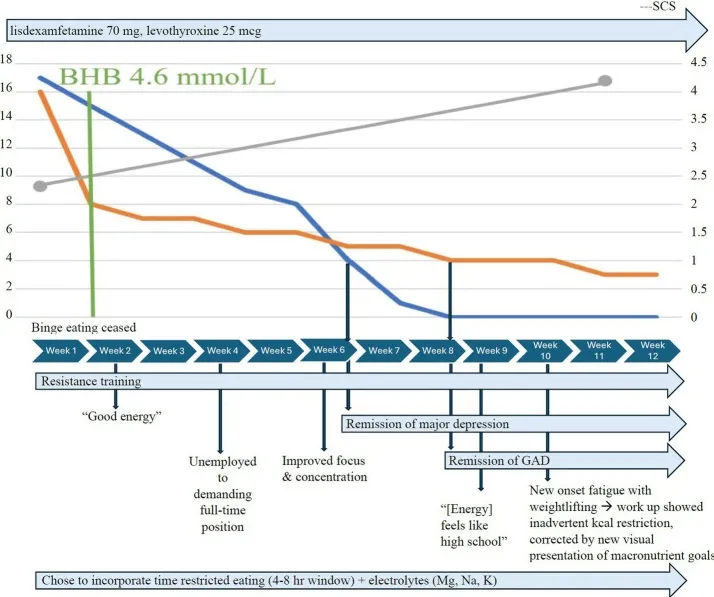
Case 1 KMT timeline.
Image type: chart (chart)